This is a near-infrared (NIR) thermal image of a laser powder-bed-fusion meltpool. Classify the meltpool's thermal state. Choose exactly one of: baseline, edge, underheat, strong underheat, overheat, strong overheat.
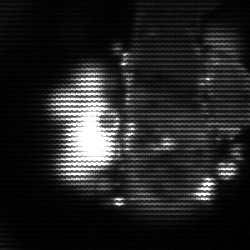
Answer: strong underheat